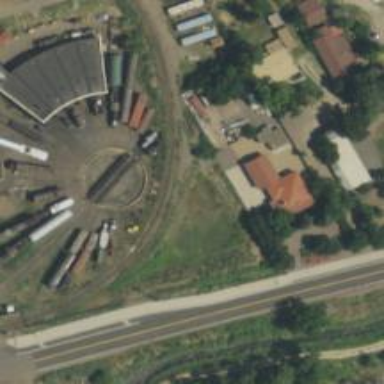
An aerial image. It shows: Historic railway yard.